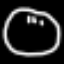
Label: clock